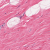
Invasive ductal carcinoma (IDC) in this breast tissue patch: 0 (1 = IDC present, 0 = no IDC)